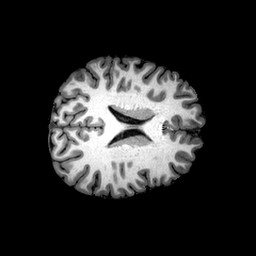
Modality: T1w
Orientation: axial